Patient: sex M, age 61
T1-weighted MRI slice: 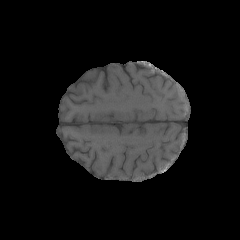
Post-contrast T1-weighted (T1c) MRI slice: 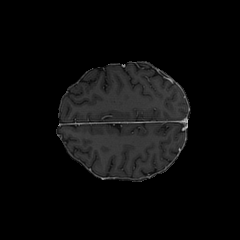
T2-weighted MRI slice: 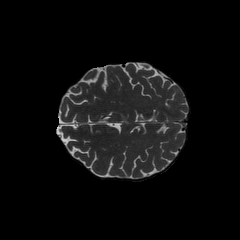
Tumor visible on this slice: no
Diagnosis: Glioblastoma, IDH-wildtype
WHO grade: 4